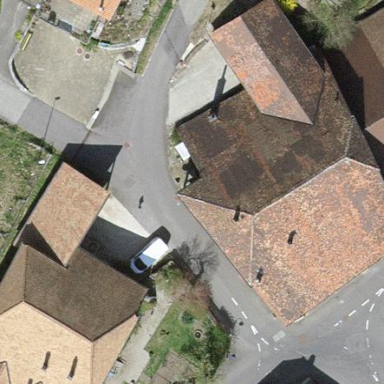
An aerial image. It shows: Residential building.